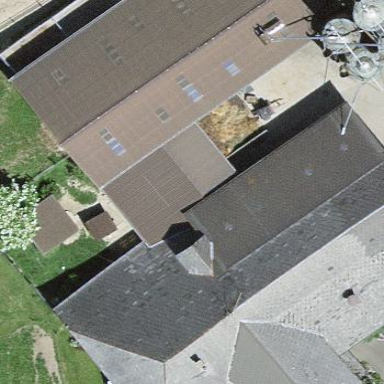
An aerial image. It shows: Farm building.